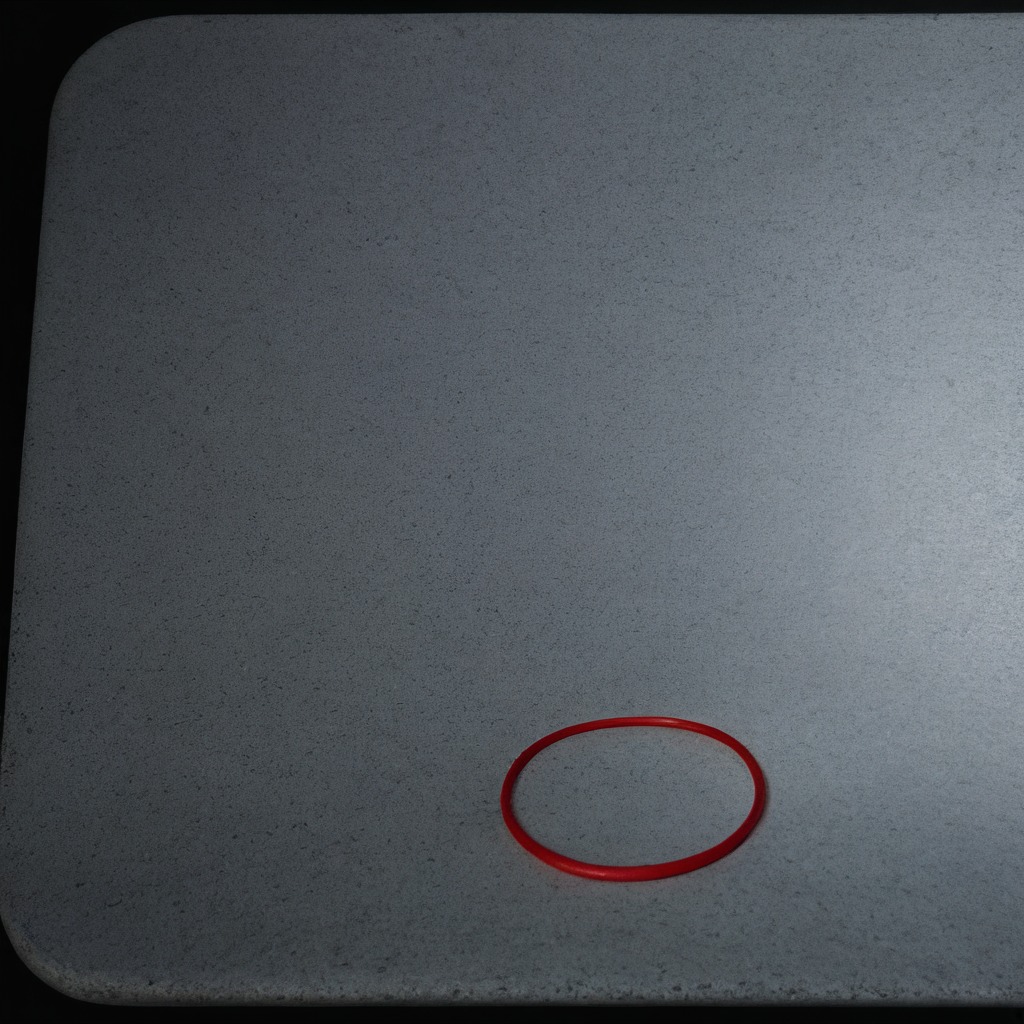
A rubber O-ring lies on a clean granite table inside a workshop at night dim ambient light soft shadows worn but